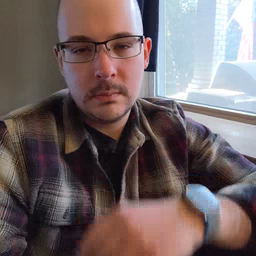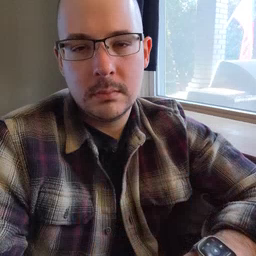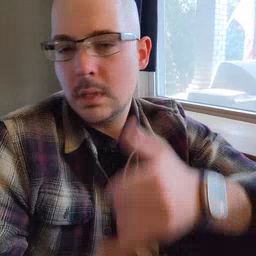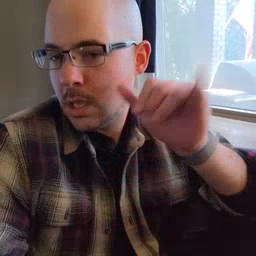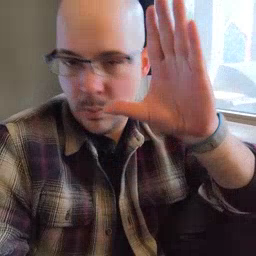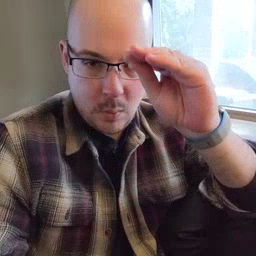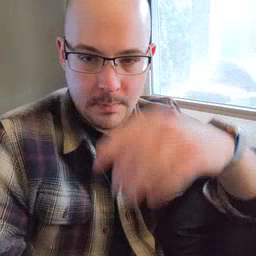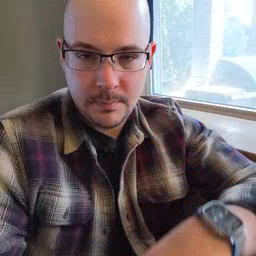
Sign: cowboy